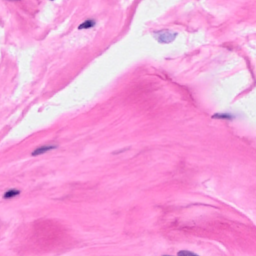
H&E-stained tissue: Breast